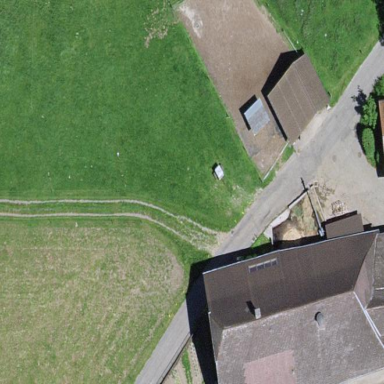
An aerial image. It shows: Farm building.